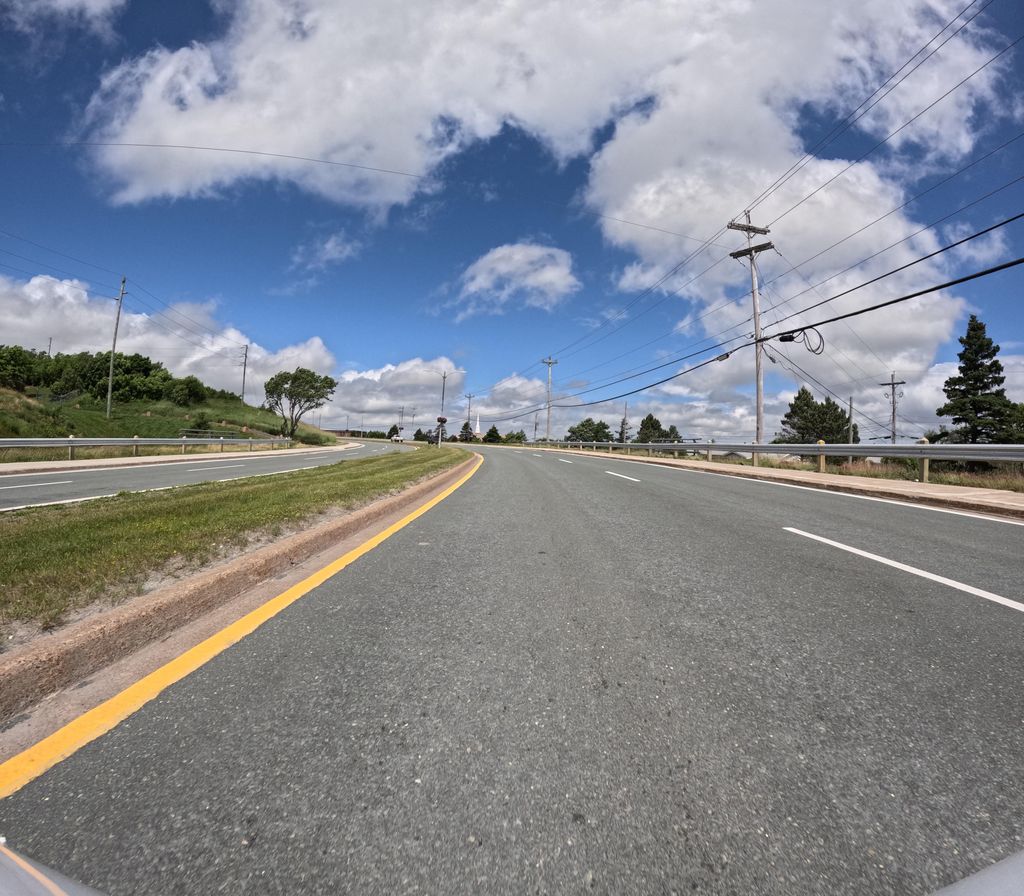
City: st_johns